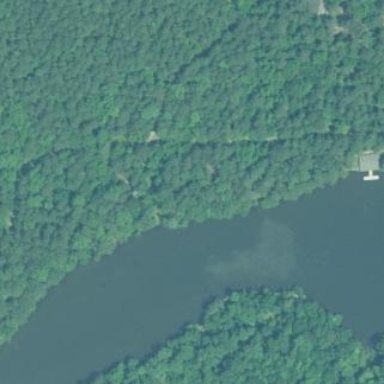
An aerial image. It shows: Lake surrounded by reservoir.